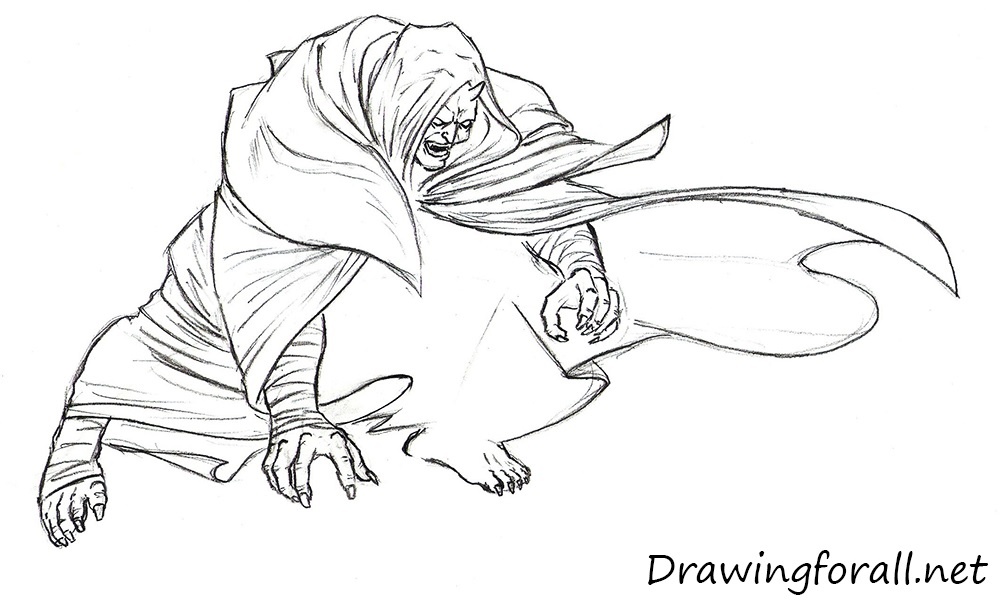
Label: cloak